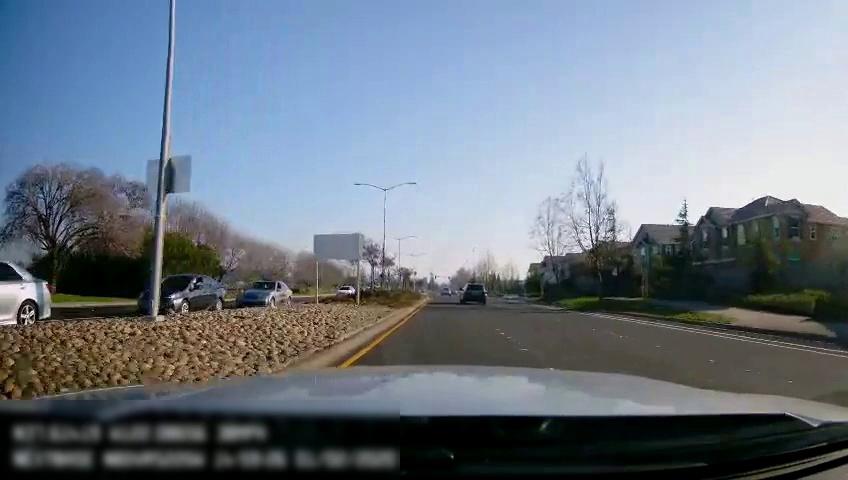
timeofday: Day
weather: Sunny
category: Drivable Space
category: Drivable Space
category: Vehicles | Car
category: Vehicles | SUV
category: Vehicles | Car
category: Vehicles | Car
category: Vehicles | SUV
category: Vehicles | Car
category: Lanes | Alternate Lane
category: Lanes | Current Lane
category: Lanes | Current Lane
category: Lanes | Alternate Lane